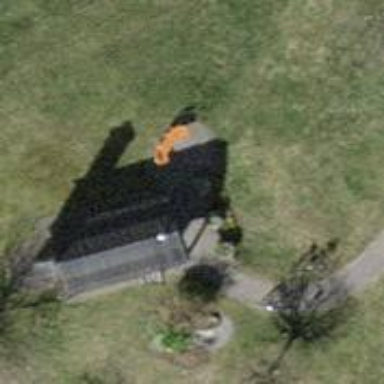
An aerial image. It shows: Brown bench.